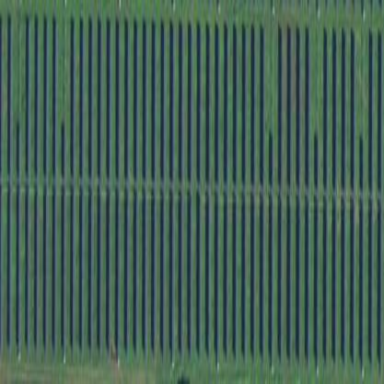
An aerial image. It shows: Solar power generator using photovoltaic method with solar photovoltaic panel types.